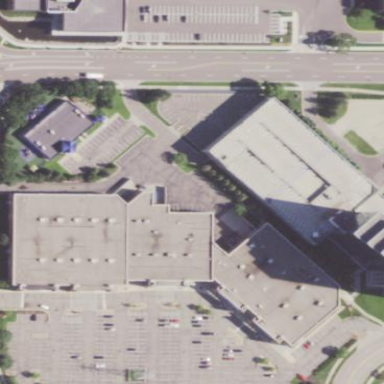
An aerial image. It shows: Retail building.